Aerial crown-view tile of a tropical tree (Barro Colorado Island, Panama), acquired 20250715:
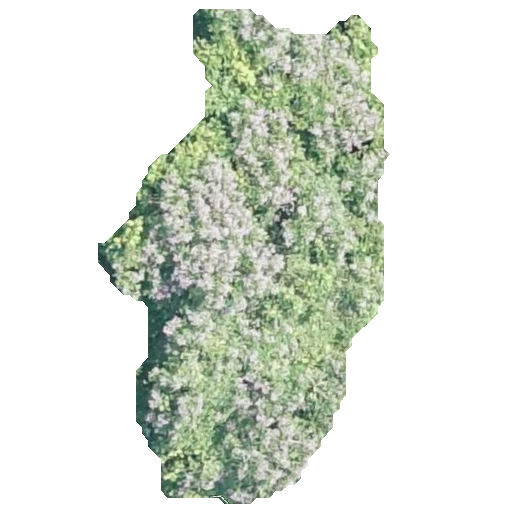
Species: Dipteryx oleifera
GBIF accepted scientific name: Dipteryx oleifera
Crown area: 144.905 m²